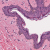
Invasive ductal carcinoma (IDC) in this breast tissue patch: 0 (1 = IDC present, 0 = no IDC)